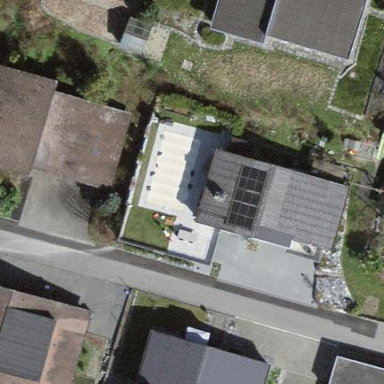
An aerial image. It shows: Simple and straightforward house.